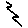
Label: zigzag